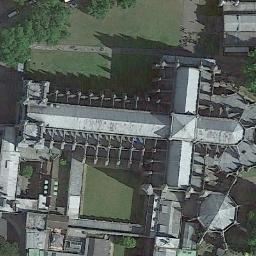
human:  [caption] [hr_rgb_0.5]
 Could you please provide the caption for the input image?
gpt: A church with a gray roof, The main house of the church has a cross-shaped roof, And there are many trees around the church .

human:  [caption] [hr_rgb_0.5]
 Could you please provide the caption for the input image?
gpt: There is a church in the middle of the grass .

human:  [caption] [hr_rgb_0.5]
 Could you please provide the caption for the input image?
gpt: This is a church with a big square building in the middle .

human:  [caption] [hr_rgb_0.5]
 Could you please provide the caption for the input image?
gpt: The white church with an octagon tower and a pointed tower and the rest of the church has a esthetically shaped sloping roof .

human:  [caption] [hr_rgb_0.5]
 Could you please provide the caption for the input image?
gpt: The church is in the shape of a cross .